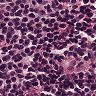
Metastatic tissue present: no